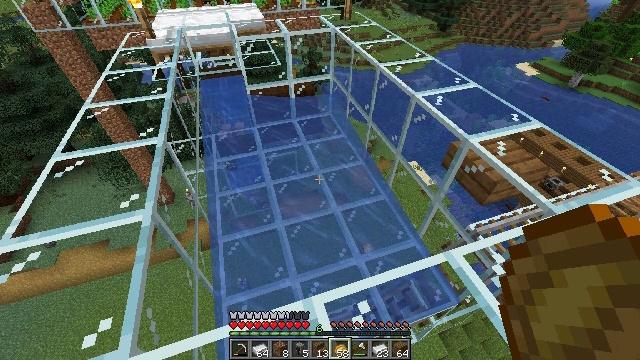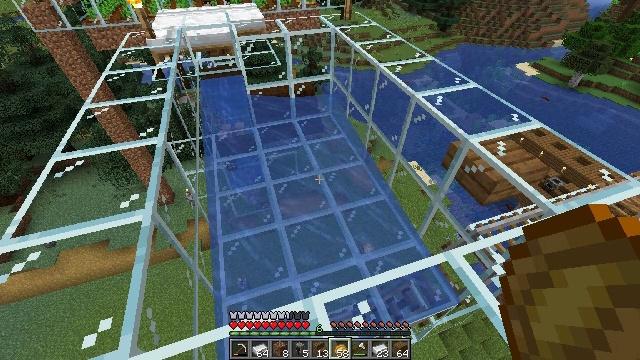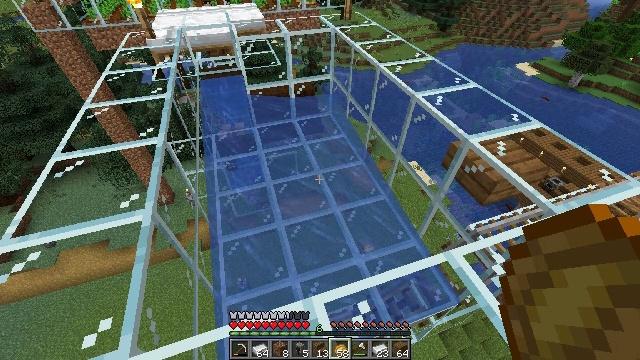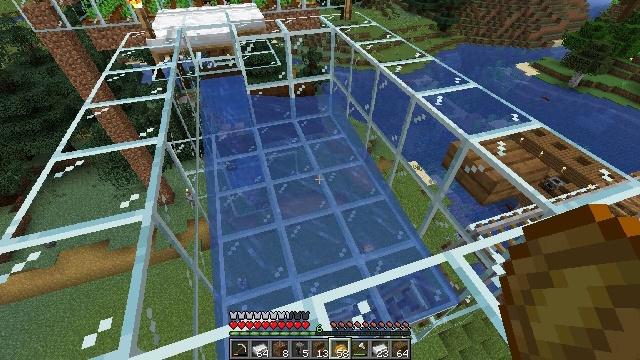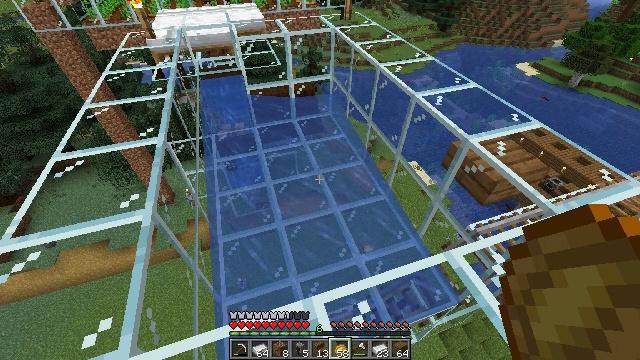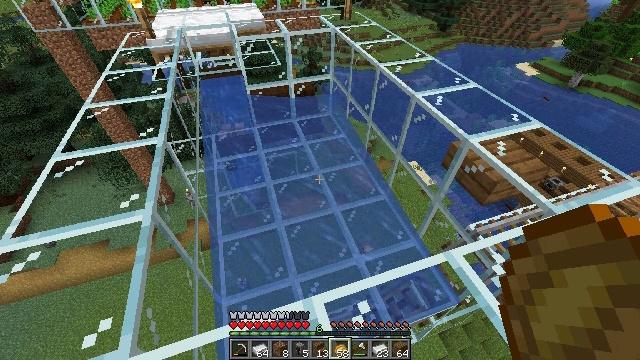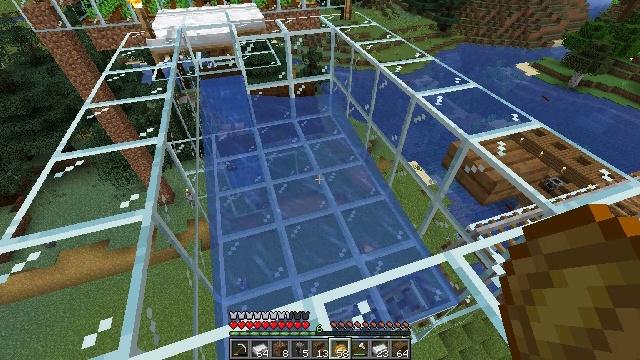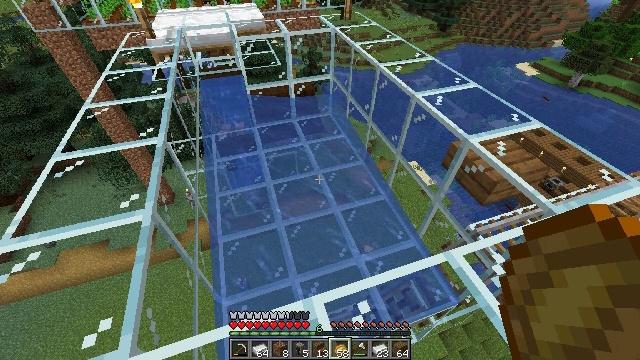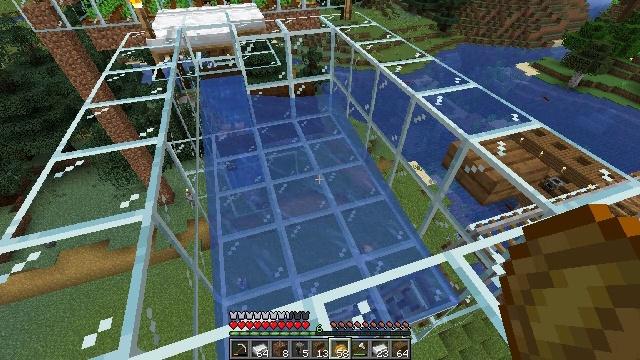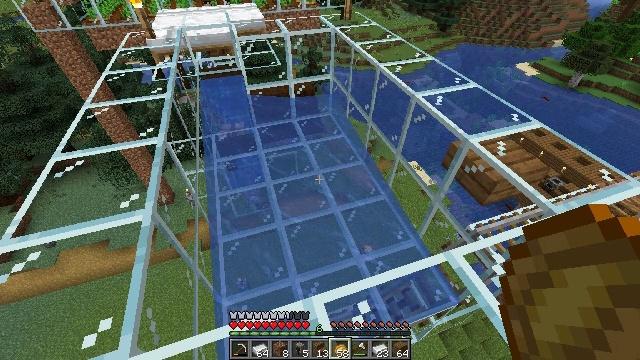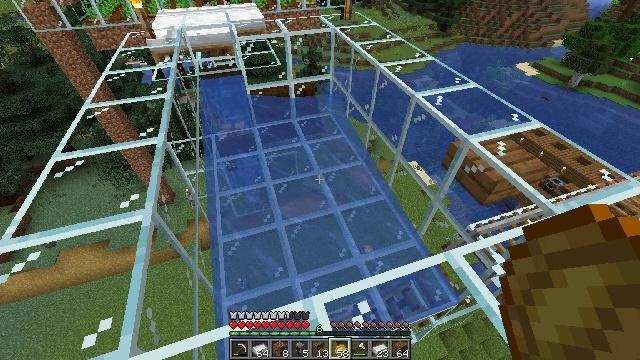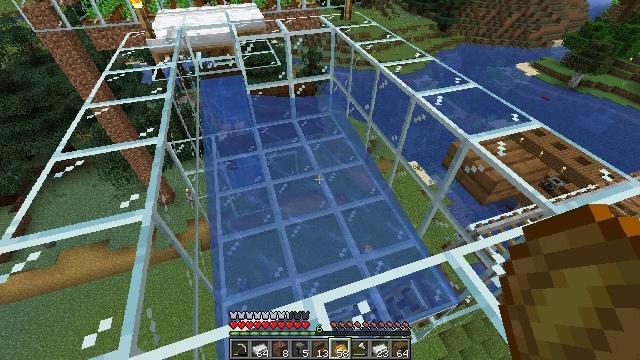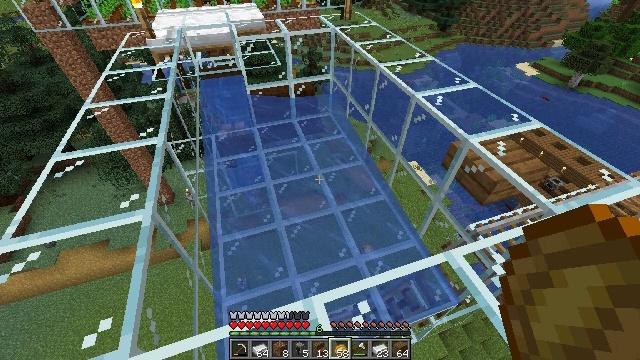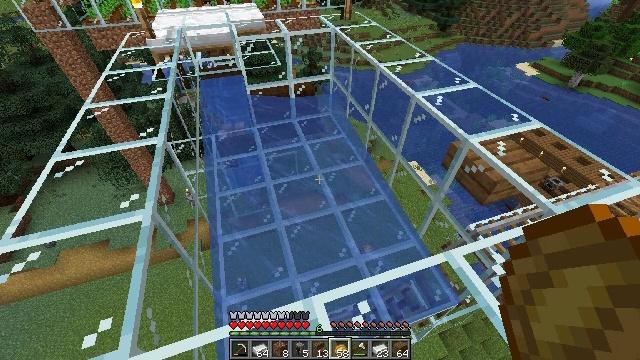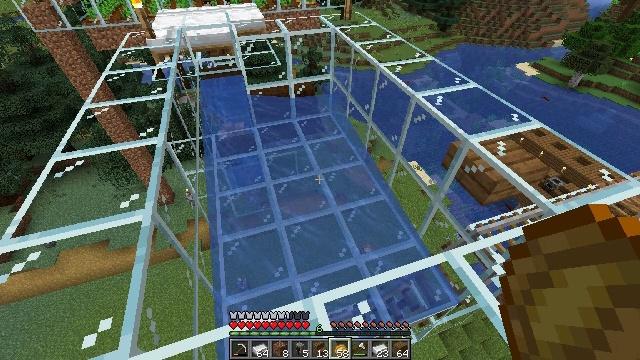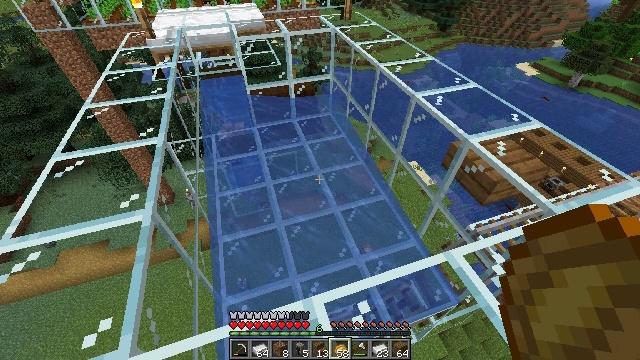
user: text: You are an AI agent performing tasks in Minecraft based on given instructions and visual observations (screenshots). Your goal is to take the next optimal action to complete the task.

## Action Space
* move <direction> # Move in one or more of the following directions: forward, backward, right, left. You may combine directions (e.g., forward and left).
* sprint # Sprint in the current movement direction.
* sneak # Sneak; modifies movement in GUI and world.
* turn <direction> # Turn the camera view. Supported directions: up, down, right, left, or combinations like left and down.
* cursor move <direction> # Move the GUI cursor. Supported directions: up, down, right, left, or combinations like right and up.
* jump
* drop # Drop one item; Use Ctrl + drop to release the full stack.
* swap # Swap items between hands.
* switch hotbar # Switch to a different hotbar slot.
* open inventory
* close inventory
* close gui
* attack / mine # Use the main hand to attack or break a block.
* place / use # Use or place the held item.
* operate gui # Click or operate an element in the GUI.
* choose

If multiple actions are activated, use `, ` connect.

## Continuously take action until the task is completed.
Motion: motion action
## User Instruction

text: Gather the smithing table into your inventory.
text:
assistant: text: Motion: no_op
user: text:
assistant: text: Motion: no_op
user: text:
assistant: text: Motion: no_op
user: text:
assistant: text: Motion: no_op
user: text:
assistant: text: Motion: no_op
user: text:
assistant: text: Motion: no_op
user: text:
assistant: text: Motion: no_op
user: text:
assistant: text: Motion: no_op
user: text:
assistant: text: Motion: no_op
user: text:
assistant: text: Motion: no_op
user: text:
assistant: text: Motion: no_op
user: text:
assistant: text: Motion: no_op
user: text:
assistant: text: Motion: no_op
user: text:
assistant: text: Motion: no_op
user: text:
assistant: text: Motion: no_op
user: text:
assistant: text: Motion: no_op
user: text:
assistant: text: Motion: no_op
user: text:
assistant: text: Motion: no_op
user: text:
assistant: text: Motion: no_op
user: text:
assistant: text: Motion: no_op
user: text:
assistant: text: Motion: no_op
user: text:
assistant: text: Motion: no_op
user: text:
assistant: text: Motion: no_op
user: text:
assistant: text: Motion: no_op
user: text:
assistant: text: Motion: no_op
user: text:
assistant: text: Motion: no_op
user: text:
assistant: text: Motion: no_op
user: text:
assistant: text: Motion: no_op
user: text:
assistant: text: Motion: no_op
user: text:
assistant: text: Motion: no_op